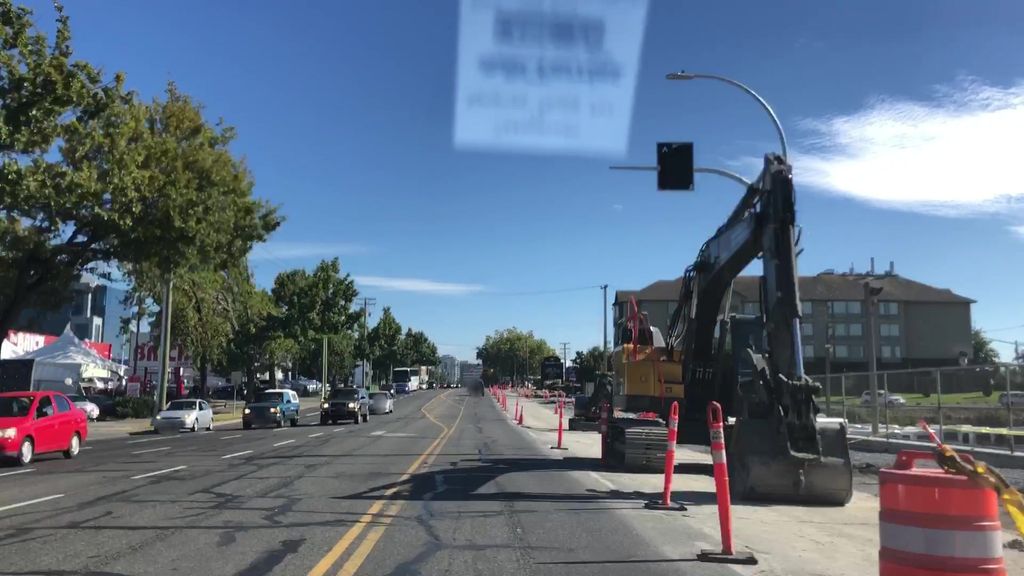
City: victoria